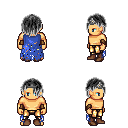
a pixel art fantasy rpg character, male body template, human, tanned skin, blue tattered cape, gold greaves, gray bangs hairstyle, iron tiara, cloth bracers, brown shoes, four views (front, back, left, right), 2x2 character sprite sheet, small pixel art, hard edges, no anti-aliasing